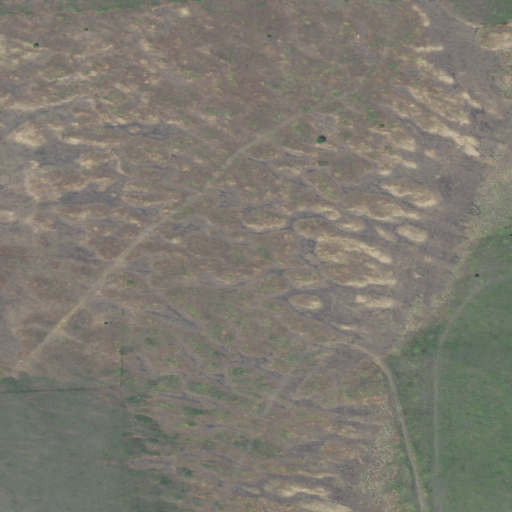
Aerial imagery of mountain in Oregon named Tick Hill containing grassland and shrub